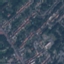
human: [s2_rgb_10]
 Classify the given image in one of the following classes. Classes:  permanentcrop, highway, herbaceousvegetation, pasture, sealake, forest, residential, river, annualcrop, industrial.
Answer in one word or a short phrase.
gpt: Residential